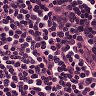
Metastatic tissue present: no